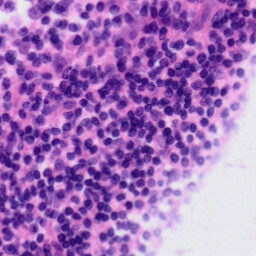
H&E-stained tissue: Tonsil